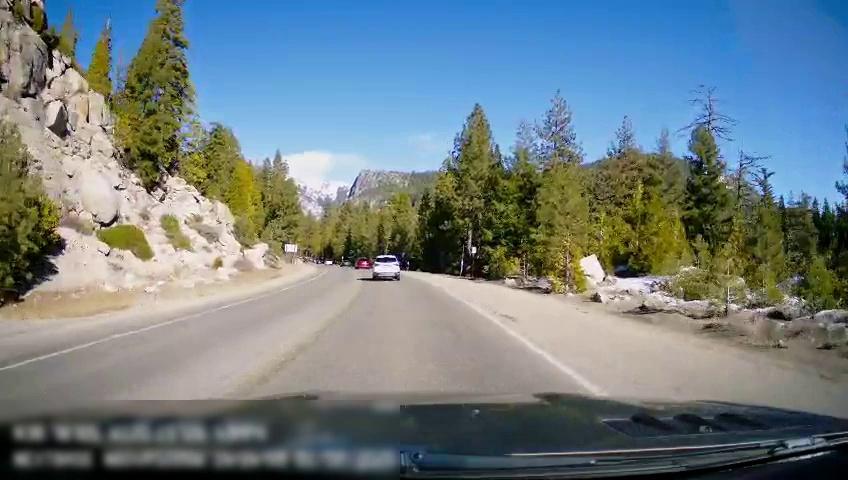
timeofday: Day
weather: Sunny
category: Drivable Space
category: Vehicles | Car
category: Vehicles | SUV
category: Vehicles | SUV
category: Lanes | Opposite Lane
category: Lanes | Current Lane